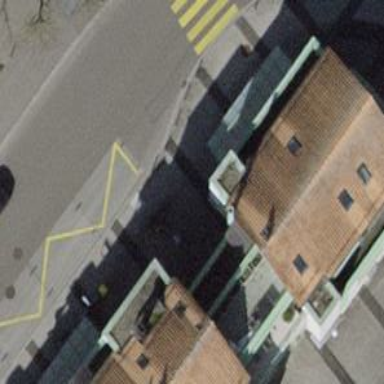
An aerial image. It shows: Footway surfaced with paving stones.